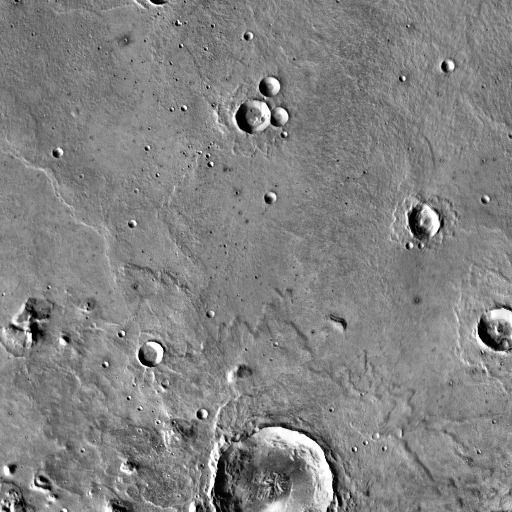
Crater classes present: Background, Other, Layered, Secondary